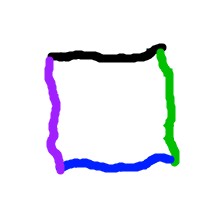
Shape: square